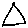
Label: triangle